Interaction volume radius: 5 \u00c5
Interaction volume height: 10 \u00c5
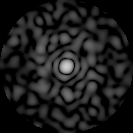
Disorder parameter: 0.7852